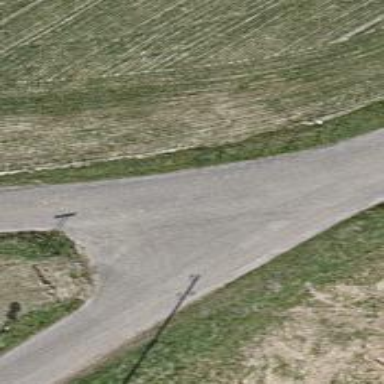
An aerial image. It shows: Unclassified road with asphalt surface.